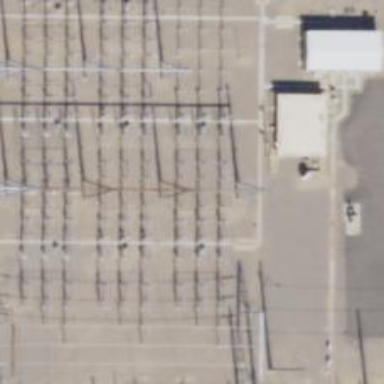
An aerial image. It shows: Switch for power supply.